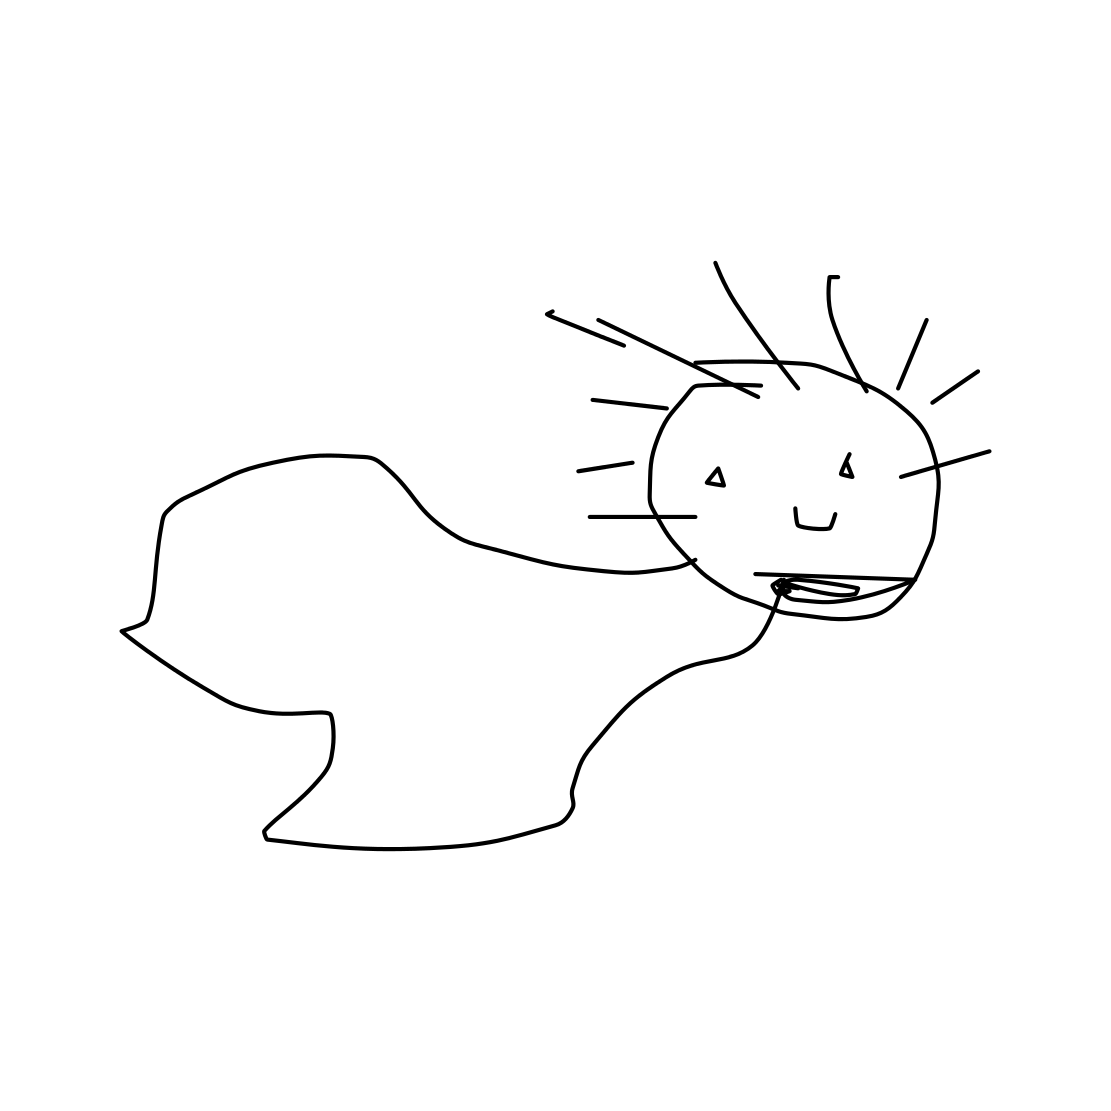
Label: lion